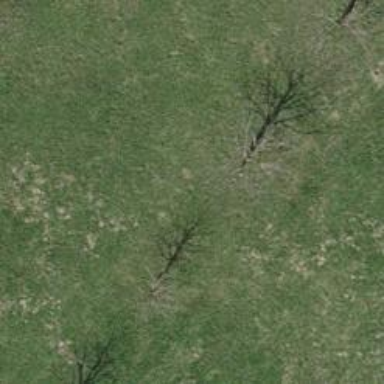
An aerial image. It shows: Single tag "natural: tree."